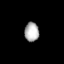
Tissue: skin
Cell type: Myeloid cells
Senescence score: 0.8259
Nuclear area (px): 272
Mean DAPI intensity: 175.224